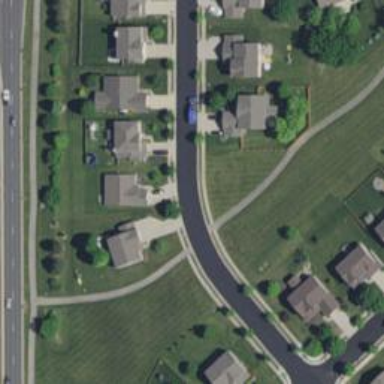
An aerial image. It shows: Unmarked road crossing.